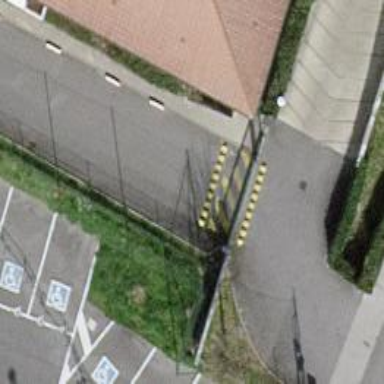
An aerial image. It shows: Sliding gate as barrier.